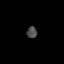
Tissue: lung
Cell type: Smooth muscle cells
Senescence score: 0.5623
Nuclear area (px): 117
Mean DAPI intensity: 73.846